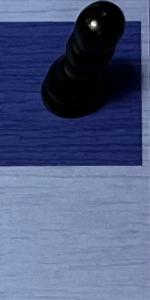
Label: Empty